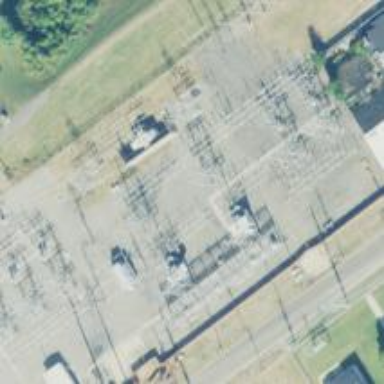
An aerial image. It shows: Fence surrounds transmission level power substation.